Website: bh-photo
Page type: customer-info-address
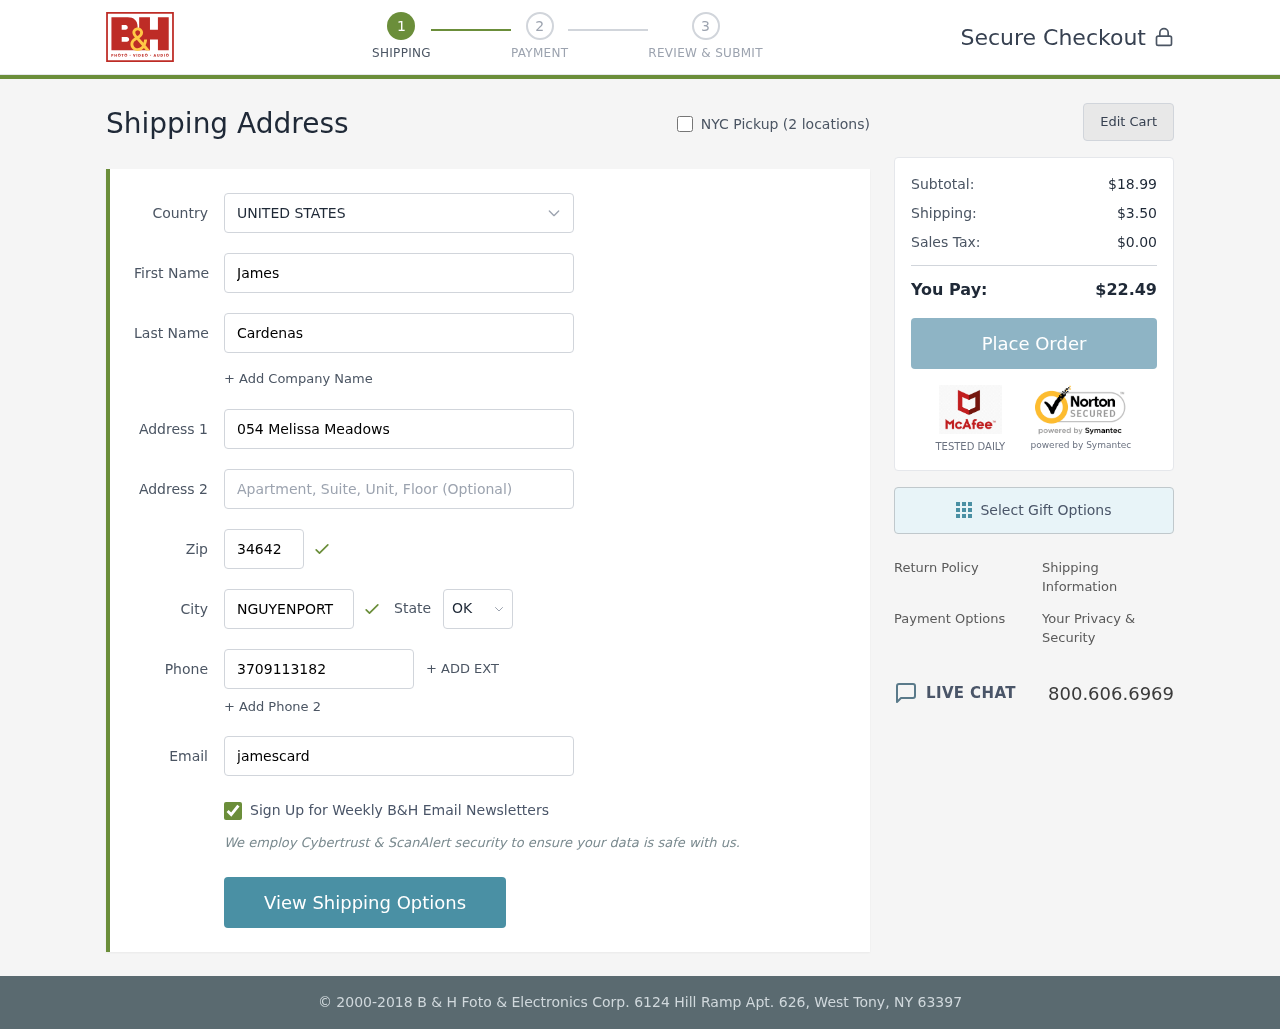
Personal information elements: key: PII_CITY
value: Nguyenport
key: PII_COUNTRY
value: United States
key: PII_EMAIL
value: jamescardenas@yahoo.com
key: PII_FIRSTNAME
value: James
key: PII_LASTNAME
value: Cardenas
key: PII_PHONE
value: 3709113182
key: PII_POSTCODE
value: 34642
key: PII_STATE_ABBR
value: OK
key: PII_STREET
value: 054 Melissa Meadows
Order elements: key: ORDER_SUBTOTAL
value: $18.99
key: ORDER_SHIPPING_COST
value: $3.50
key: ORDER_TAX
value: $0.00
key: ORDER_TOTAL
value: $22.49